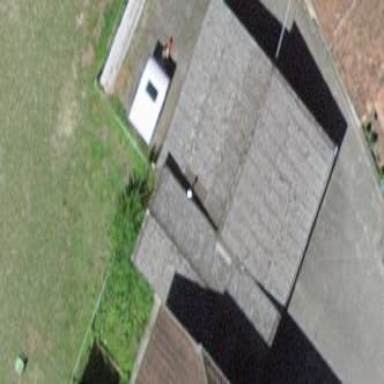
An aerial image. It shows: Garage.